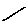
Label: line